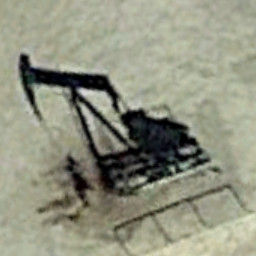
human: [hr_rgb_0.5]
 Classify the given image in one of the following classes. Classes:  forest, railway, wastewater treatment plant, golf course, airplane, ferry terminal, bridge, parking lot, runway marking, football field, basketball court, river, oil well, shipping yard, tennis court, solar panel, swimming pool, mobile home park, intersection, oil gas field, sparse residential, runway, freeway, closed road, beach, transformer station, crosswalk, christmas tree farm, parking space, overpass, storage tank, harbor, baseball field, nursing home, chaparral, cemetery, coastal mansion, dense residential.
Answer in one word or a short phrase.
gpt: oil well